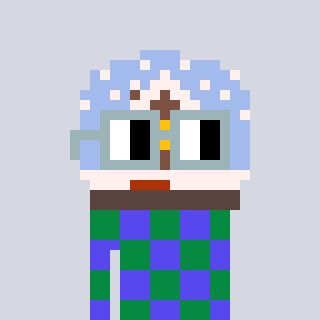
a pixel art character with square dark gray glasses, a snow globe-shaped head and a computerblue-colored body on a cool background